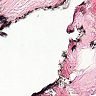
Metastatic tissue present: no